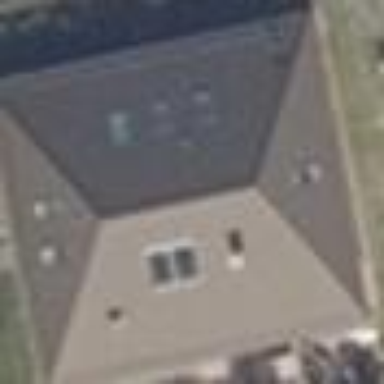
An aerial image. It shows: Detached building with hipped roof.